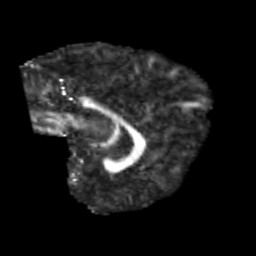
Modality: FA
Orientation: sagittal
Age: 9
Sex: male
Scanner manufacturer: siemens
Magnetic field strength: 3 T
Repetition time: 3.8 s
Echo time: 0.07 s